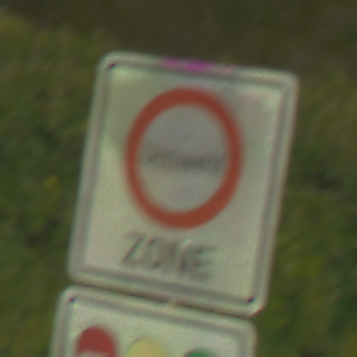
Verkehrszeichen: BeginnUmweltzone
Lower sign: FreistellungVomVerkehrsverbot1
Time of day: Night
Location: Outdoor (Urban)
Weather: PartlyCloudy
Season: NotSpecified
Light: Artificial